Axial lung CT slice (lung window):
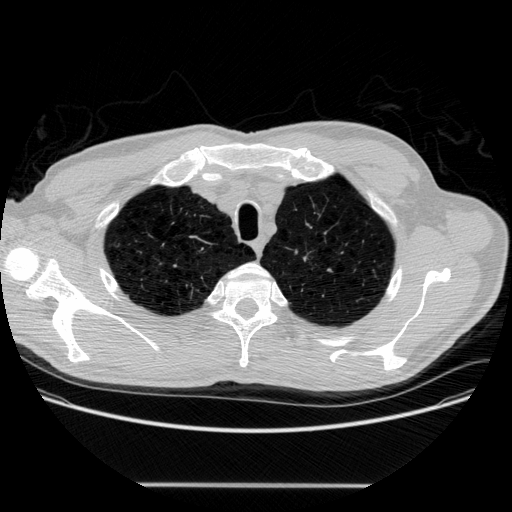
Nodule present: no